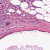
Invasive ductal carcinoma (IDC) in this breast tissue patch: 0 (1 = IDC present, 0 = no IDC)